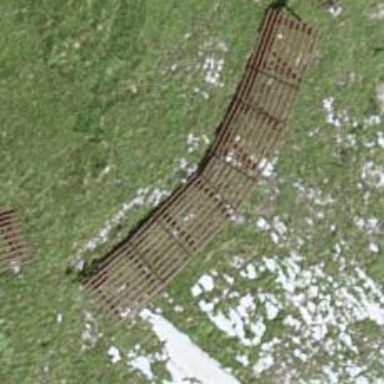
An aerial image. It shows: Structure designed for avalanche protection.